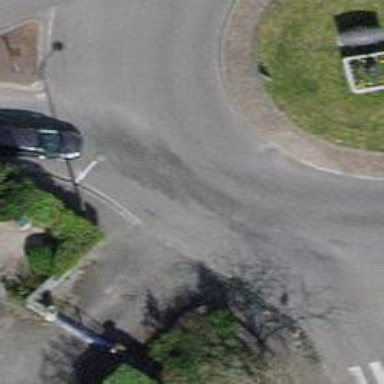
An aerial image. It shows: Tertiary road with asphalt surface leading to roundabout.